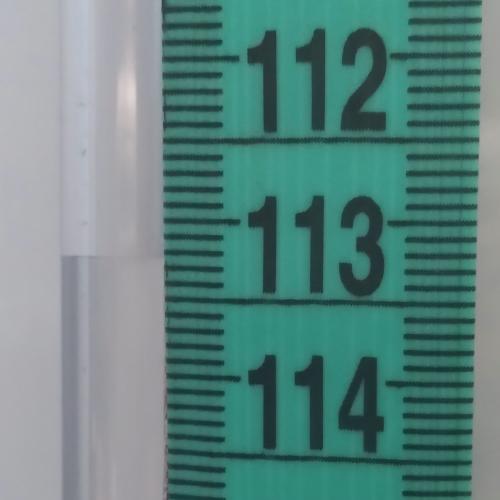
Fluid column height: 113.2 cm